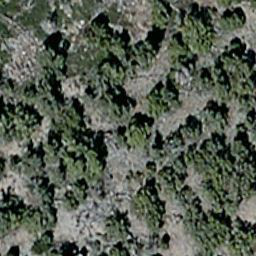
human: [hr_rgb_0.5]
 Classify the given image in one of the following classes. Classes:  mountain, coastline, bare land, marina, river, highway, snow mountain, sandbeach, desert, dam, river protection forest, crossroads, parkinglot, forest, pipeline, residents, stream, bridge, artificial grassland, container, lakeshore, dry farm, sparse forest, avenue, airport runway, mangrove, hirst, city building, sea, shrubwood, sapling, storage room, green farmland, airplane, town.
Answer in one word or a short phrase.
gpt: sparse forest